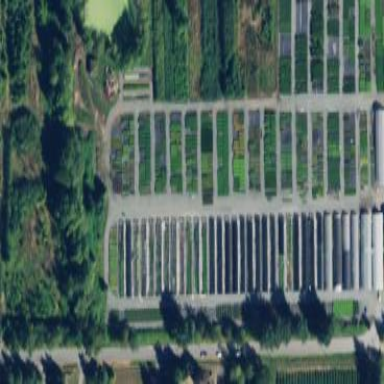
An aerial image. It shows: Greenhouse used for horticulture.